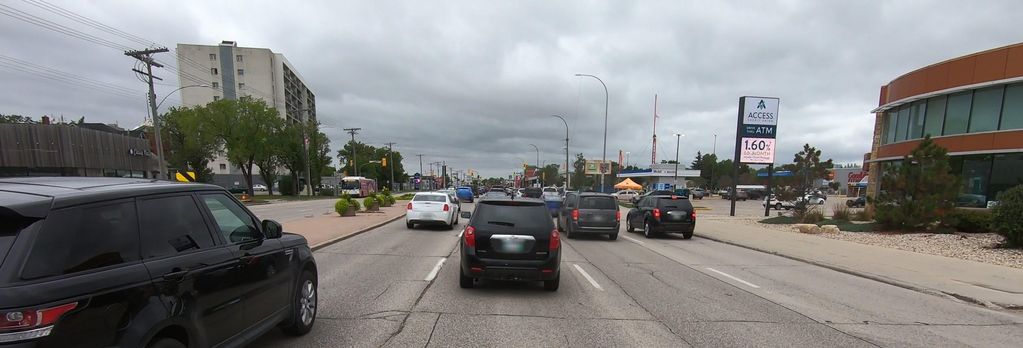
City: winnipeg